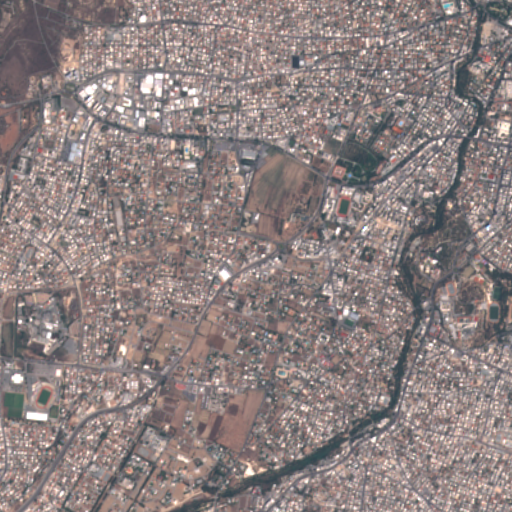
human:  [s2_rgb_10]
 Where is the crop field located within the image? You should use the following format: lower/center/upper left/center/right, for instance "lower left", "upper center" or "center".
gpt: The crop field is located in the upper center of the image.
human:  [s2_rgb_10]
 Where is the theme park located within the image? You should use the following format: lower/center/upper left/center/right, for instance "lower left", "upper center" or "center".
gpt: The theme park is located in the center left of the image.
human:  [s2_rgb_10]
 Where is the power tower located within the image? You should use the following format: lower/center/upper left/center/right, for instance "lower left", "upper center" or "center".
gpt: There is no power tower in the image.